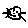
Label: cat